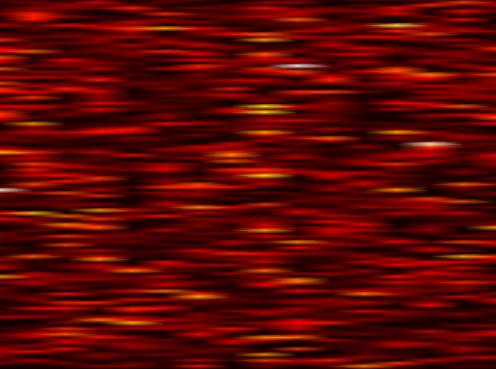
Label: FOFDM